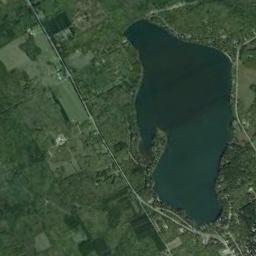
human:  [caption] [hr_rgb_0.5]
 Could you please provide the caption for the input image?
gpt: An irregular blue-blue lake is surrounded by green fields, Fields, And residential areas .

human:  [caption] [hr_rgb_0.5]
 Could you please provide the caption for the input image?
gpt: There are several roads beside the lake .

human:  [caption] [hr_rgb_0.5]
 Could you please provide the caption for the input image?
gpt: There are green farmlands and meadows around the lake .

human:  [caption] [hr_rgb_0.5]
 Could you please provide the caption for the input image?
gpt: An island is situated in the middle of this light green lake .

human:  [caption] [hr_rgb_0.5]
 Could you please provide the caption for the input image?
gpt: The lake lies on a flat ground covered with vegetation and the water is deep green .